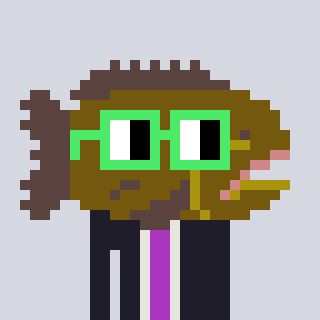
a pixel art character with square light green glasses, a grouper-shaped head and a grayscale-colored body on a cool background